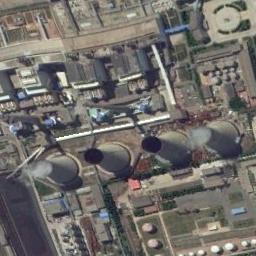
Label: thermal_power_station